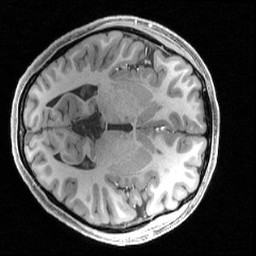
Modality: T1w
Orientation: axial
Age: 20
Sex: female
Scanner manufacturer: siemens
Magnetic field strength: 3 T
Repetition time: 2.4 s
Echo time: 0.00224 s